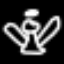
Label: angel